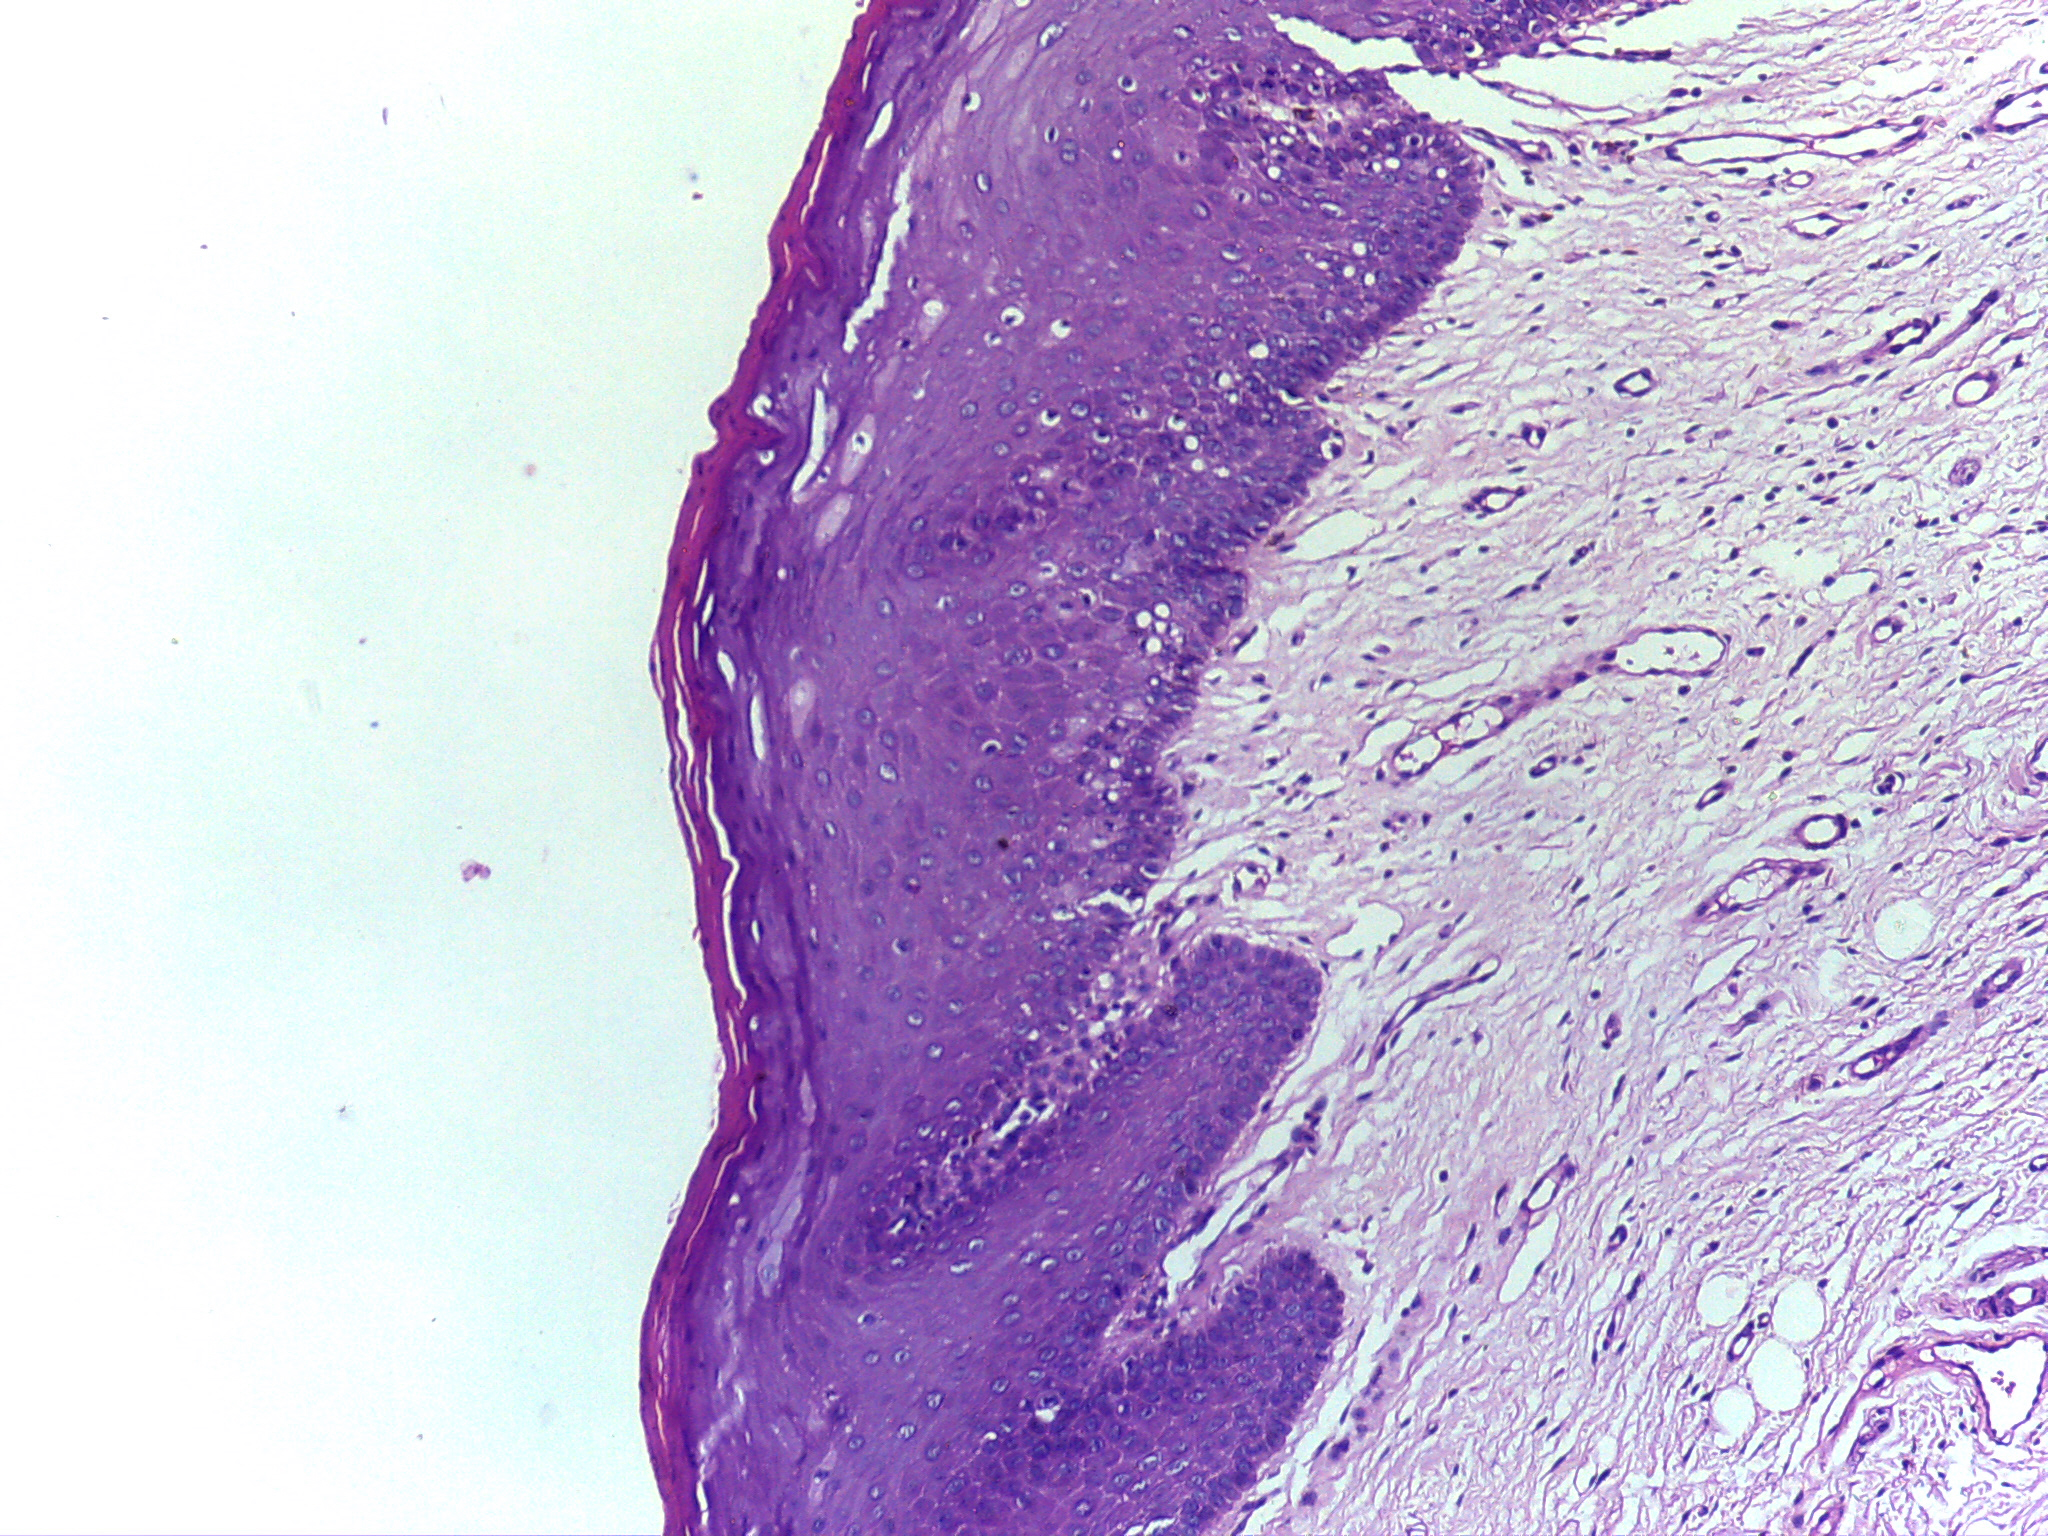
Diagnosis: Normal